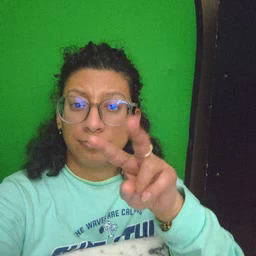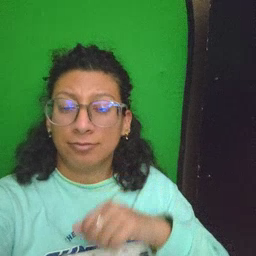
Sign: shirt